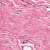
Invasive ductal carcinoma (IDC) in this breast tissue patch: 0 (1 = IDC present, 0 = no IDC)